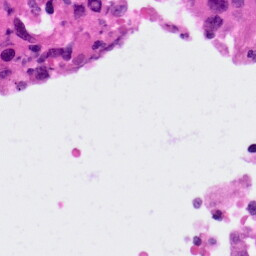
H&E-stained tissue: Lung